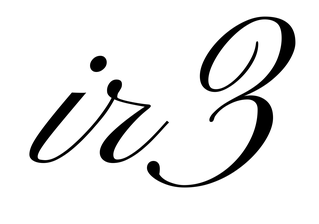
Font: PinyonScript-Regular